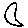
Label: moon